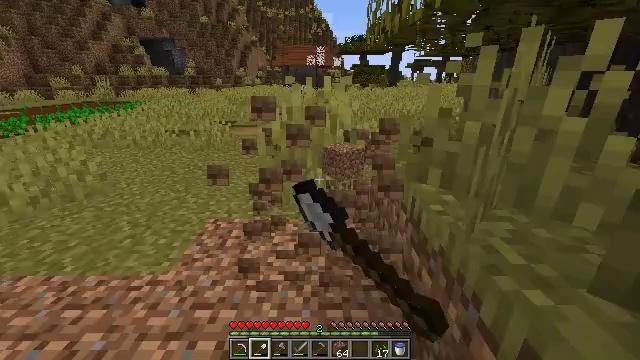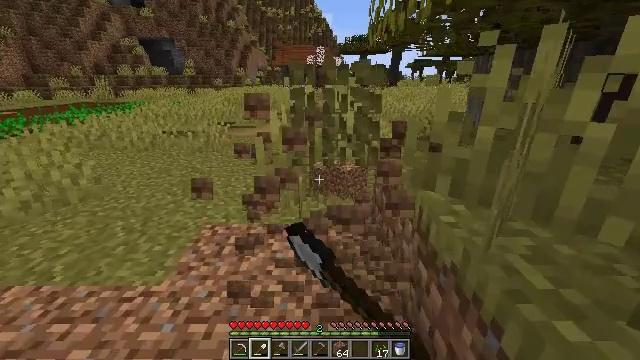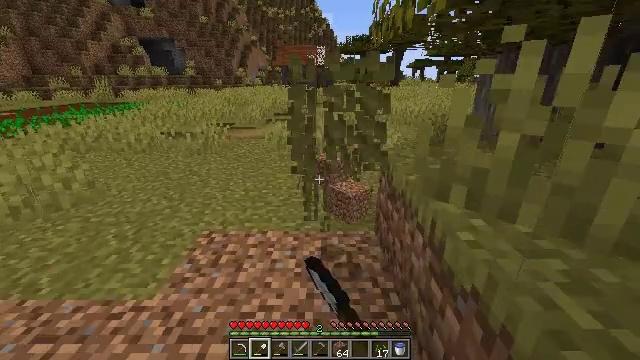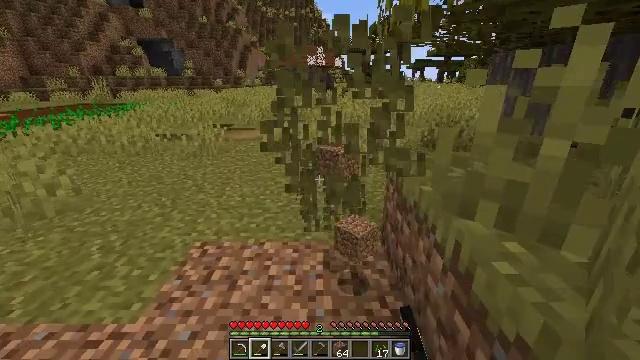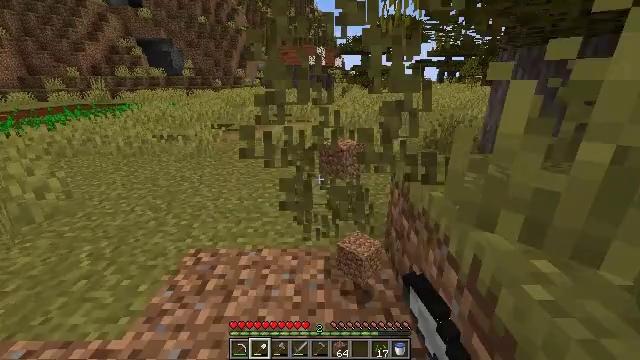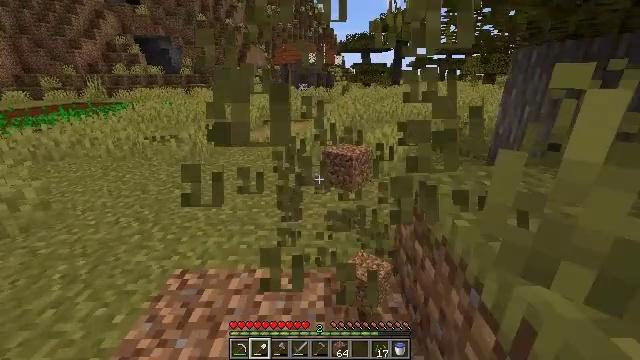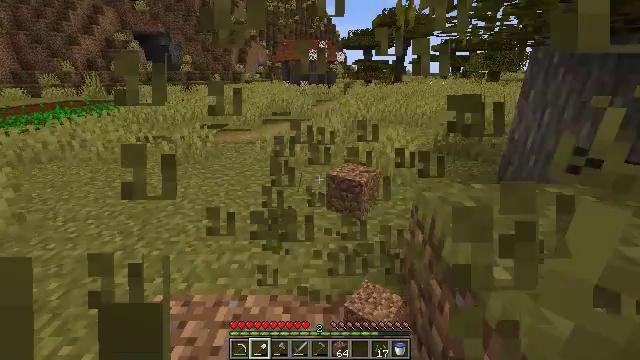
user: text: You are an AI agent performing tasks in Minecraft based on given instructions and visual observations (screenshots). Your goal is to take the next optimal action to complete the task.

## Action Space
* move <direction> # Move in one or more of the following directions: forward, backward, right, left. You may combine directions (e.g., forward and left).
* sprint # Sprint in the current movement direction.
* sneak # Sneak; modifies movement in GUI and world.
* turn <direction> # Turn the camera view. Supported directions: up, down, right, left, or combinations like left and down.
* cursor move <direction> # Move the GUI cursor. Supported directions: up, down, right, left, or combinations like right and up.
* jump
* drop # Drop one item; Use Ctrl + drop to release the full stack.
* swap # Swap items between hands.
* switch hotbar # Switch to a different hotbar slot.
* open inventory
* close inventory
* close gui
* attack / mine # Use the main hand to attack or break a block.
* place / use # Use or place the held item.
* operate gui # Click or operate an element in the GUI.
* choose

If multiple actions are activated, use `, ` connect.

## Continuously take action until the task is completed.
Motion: motion action
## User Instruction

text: Gather grass on the ground.
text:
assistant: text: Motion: move forward, attack / mine
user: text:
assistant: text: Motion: move forward, attack / mine
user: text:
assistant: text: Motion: move forward, attack / mine
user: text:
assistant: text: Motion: move forward
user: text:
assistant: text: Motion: move forward
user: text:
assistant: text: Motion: move forward
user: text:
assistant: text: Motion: no_op